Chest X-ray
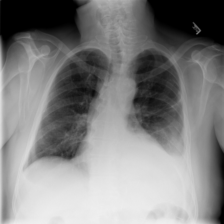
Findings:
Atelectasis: positive
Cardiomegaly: negative
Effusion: positive
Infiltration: negative
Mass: negative
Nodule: negative
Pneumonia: negative
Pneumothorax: negative
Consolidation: negative
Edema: negative
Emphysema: negative
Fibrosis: negative
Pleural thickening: negative
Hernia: negative